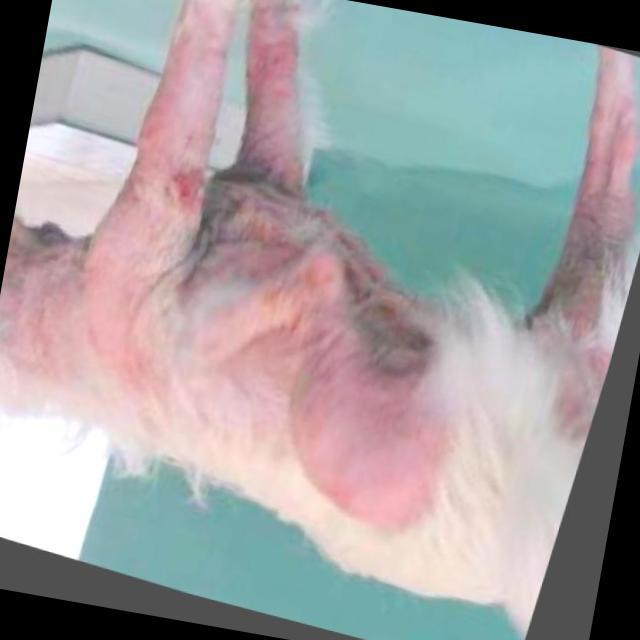
Canine hypersensitivity reaction — allergic skin response with urticaria, erythema, pruritus, and angioedema. May be food, environmental, or flea allergy related.